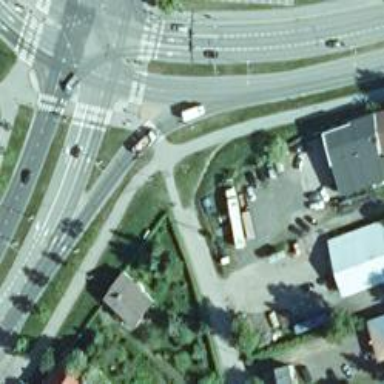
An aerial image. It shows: Secondary link road with asphalt surface.